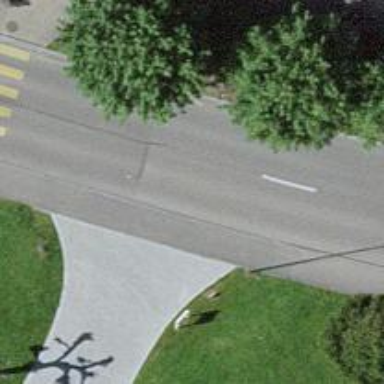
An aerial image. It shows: Secondary road with asphalt surface.